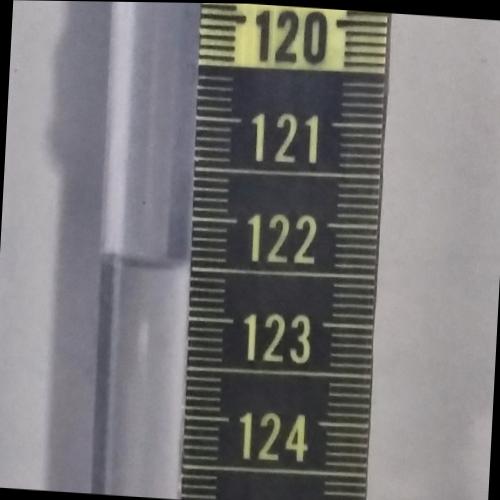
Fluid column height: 122.5 cm